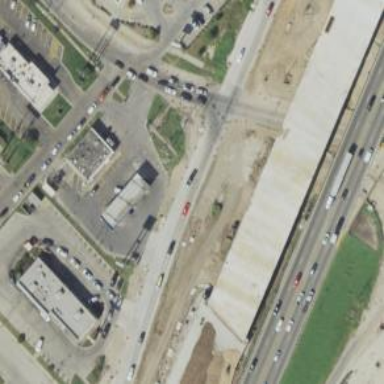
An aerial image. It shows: Secondary road with frontage access.